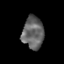
Tissue: prostate
Cell type: Epithelial cells
Senescence score: 0.3079
Nuclear area (px): 674
Mean DAPI intensity: 100.881